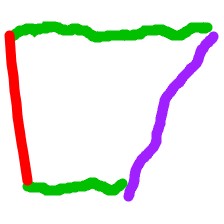
Shape: trapezoid